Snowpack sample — Buffalo Mountain, Silverthorne, Colorado, USA (2/22/26, 2:02 PM MST)
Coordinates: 39.622, -106.113
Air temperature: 33 °F
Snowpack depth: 63 cm
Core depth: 10 cm
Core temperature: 30.2 °F
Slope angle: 11°, slope face: 116°
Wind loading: low
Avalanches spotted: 0
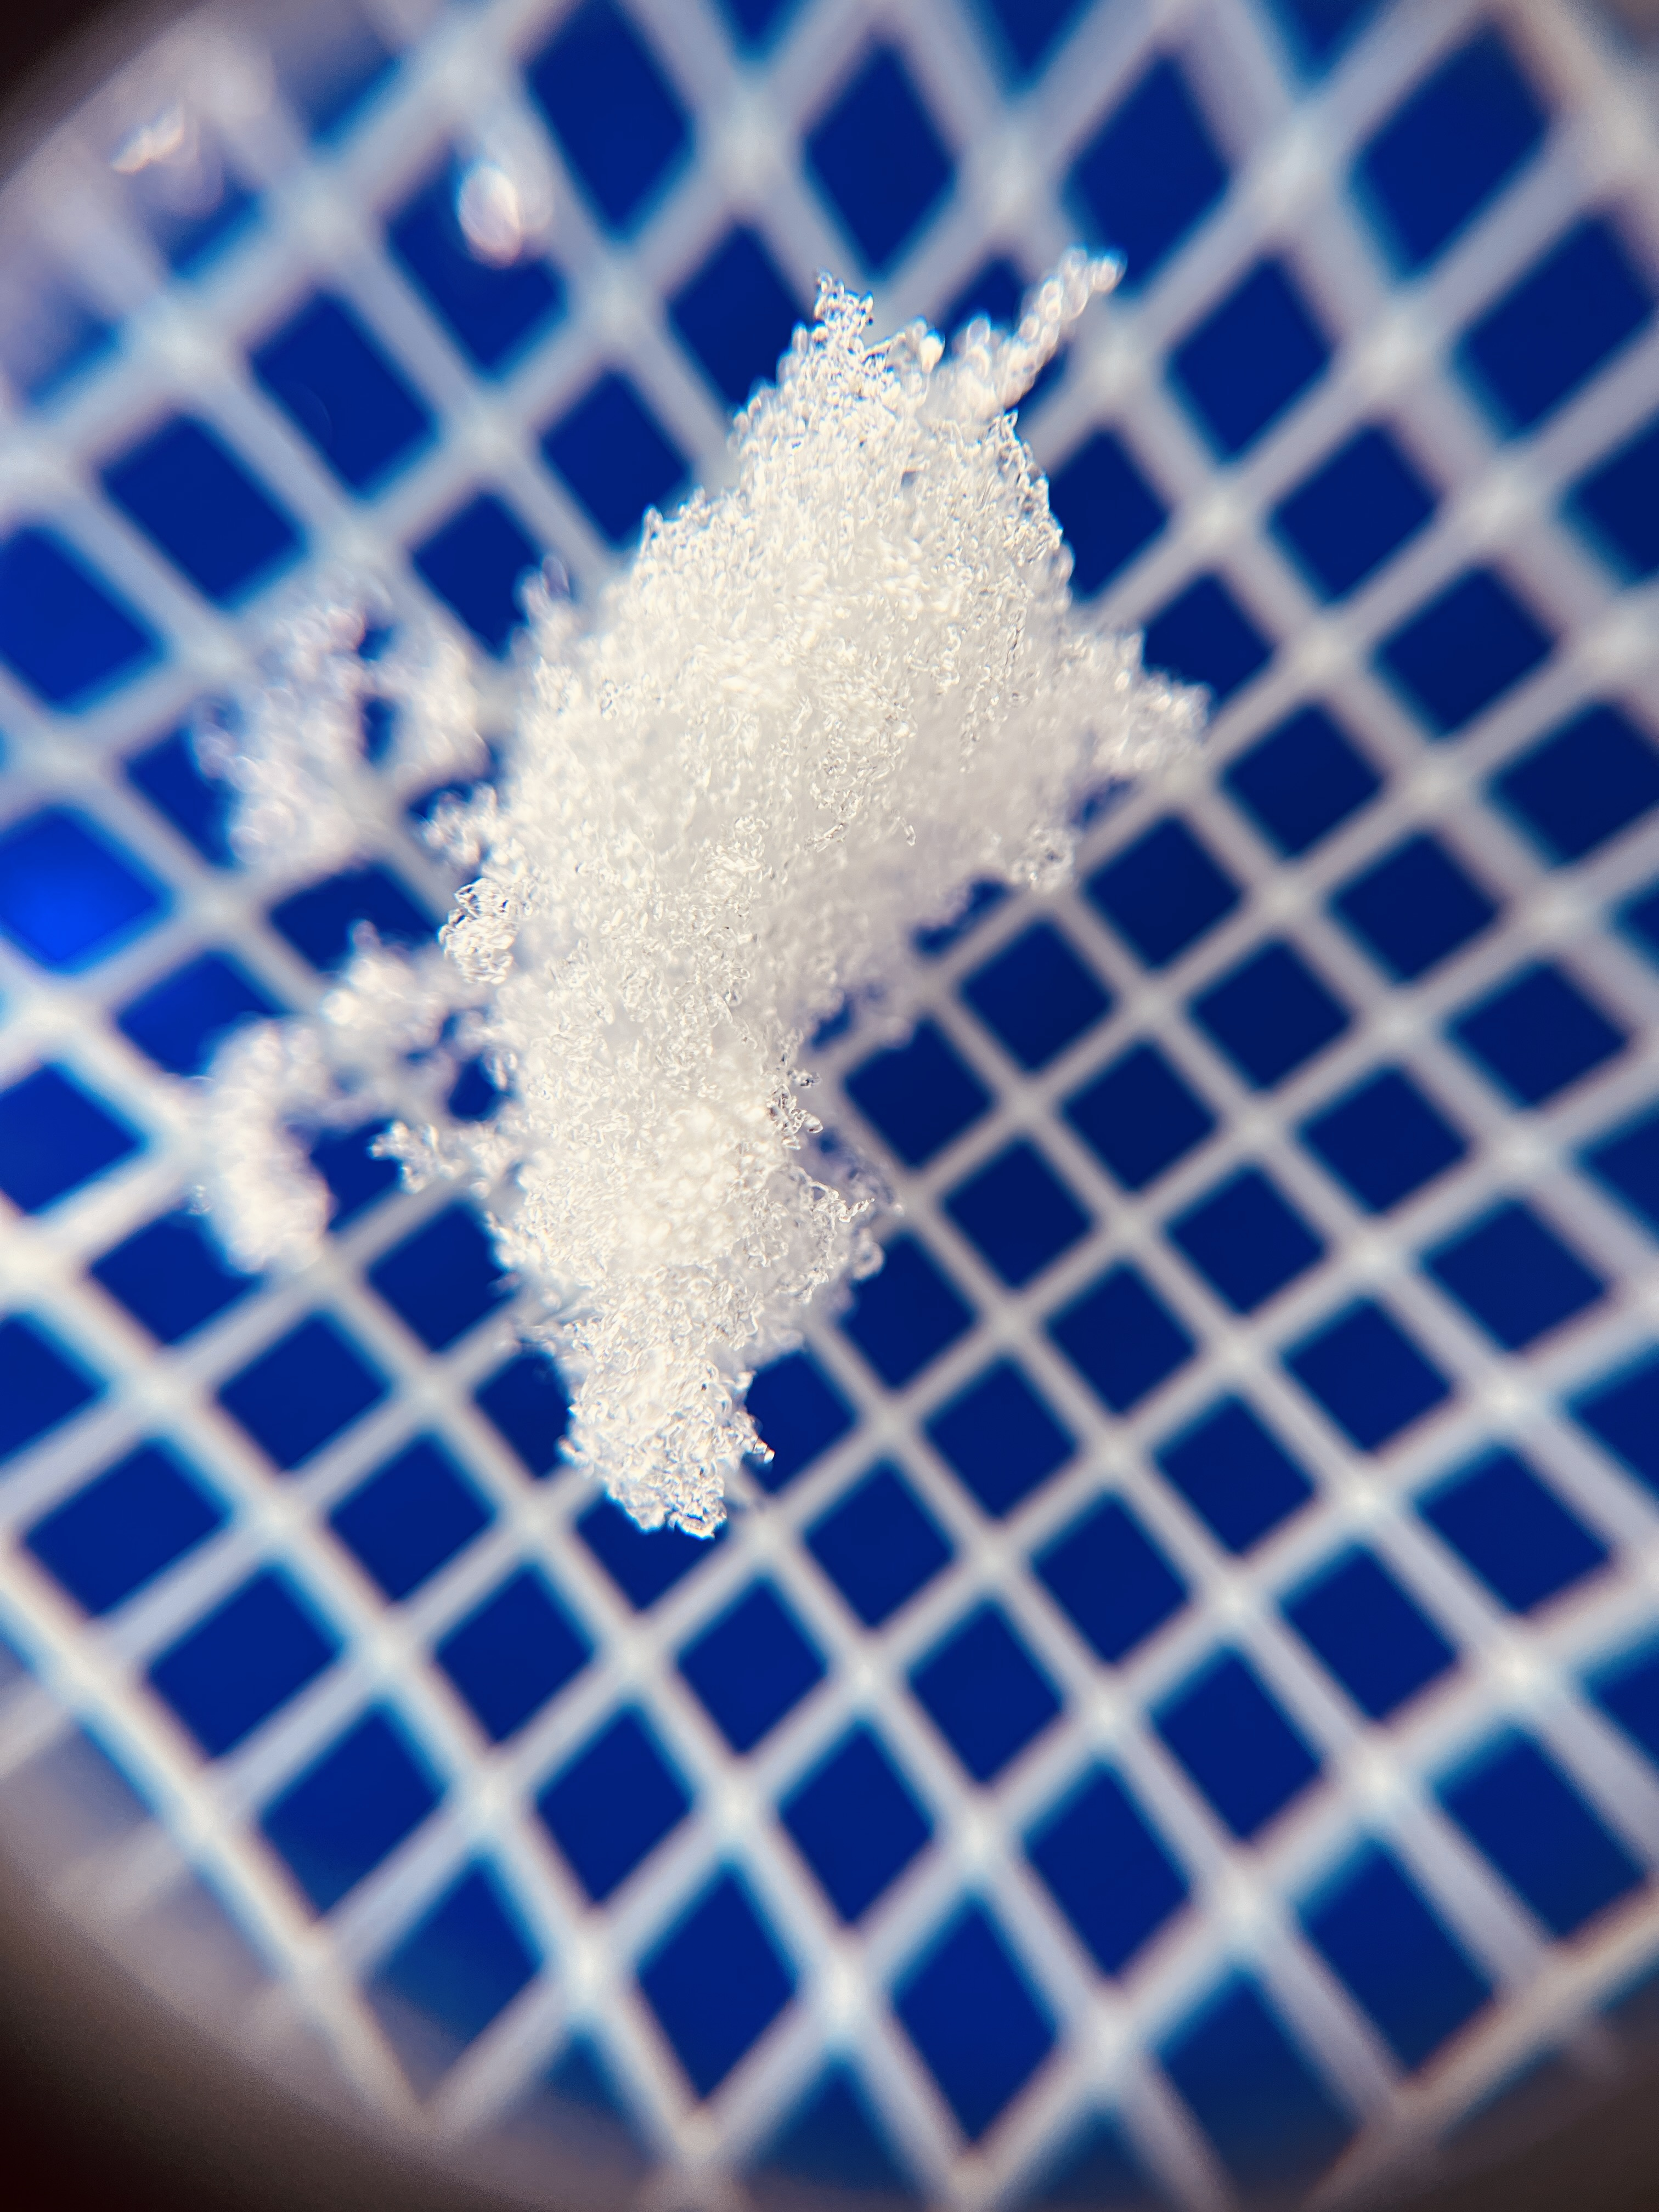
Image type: magnified_profile
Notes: In a firebreak similar to site 1, minimal wind loading with no spotted avalanches (not many faces in view though)